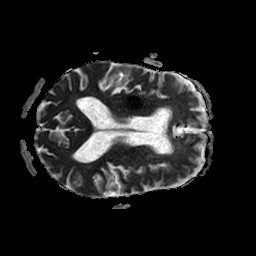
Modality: ADC
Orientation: axial
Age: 87
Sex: male
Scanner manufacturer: philips
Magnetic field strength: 1.5 T
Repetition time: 3.504 s
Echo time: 0.07039 s